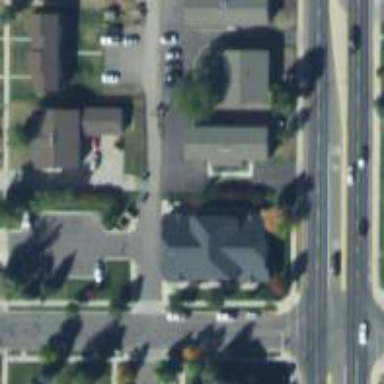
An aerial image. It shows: Alley classified as service road.